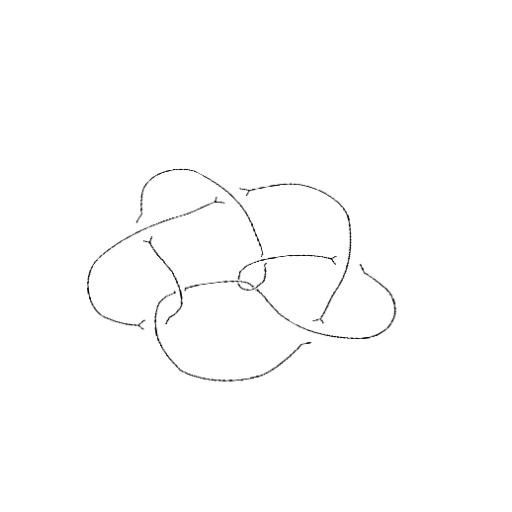
Crossing number: 9